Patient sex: M
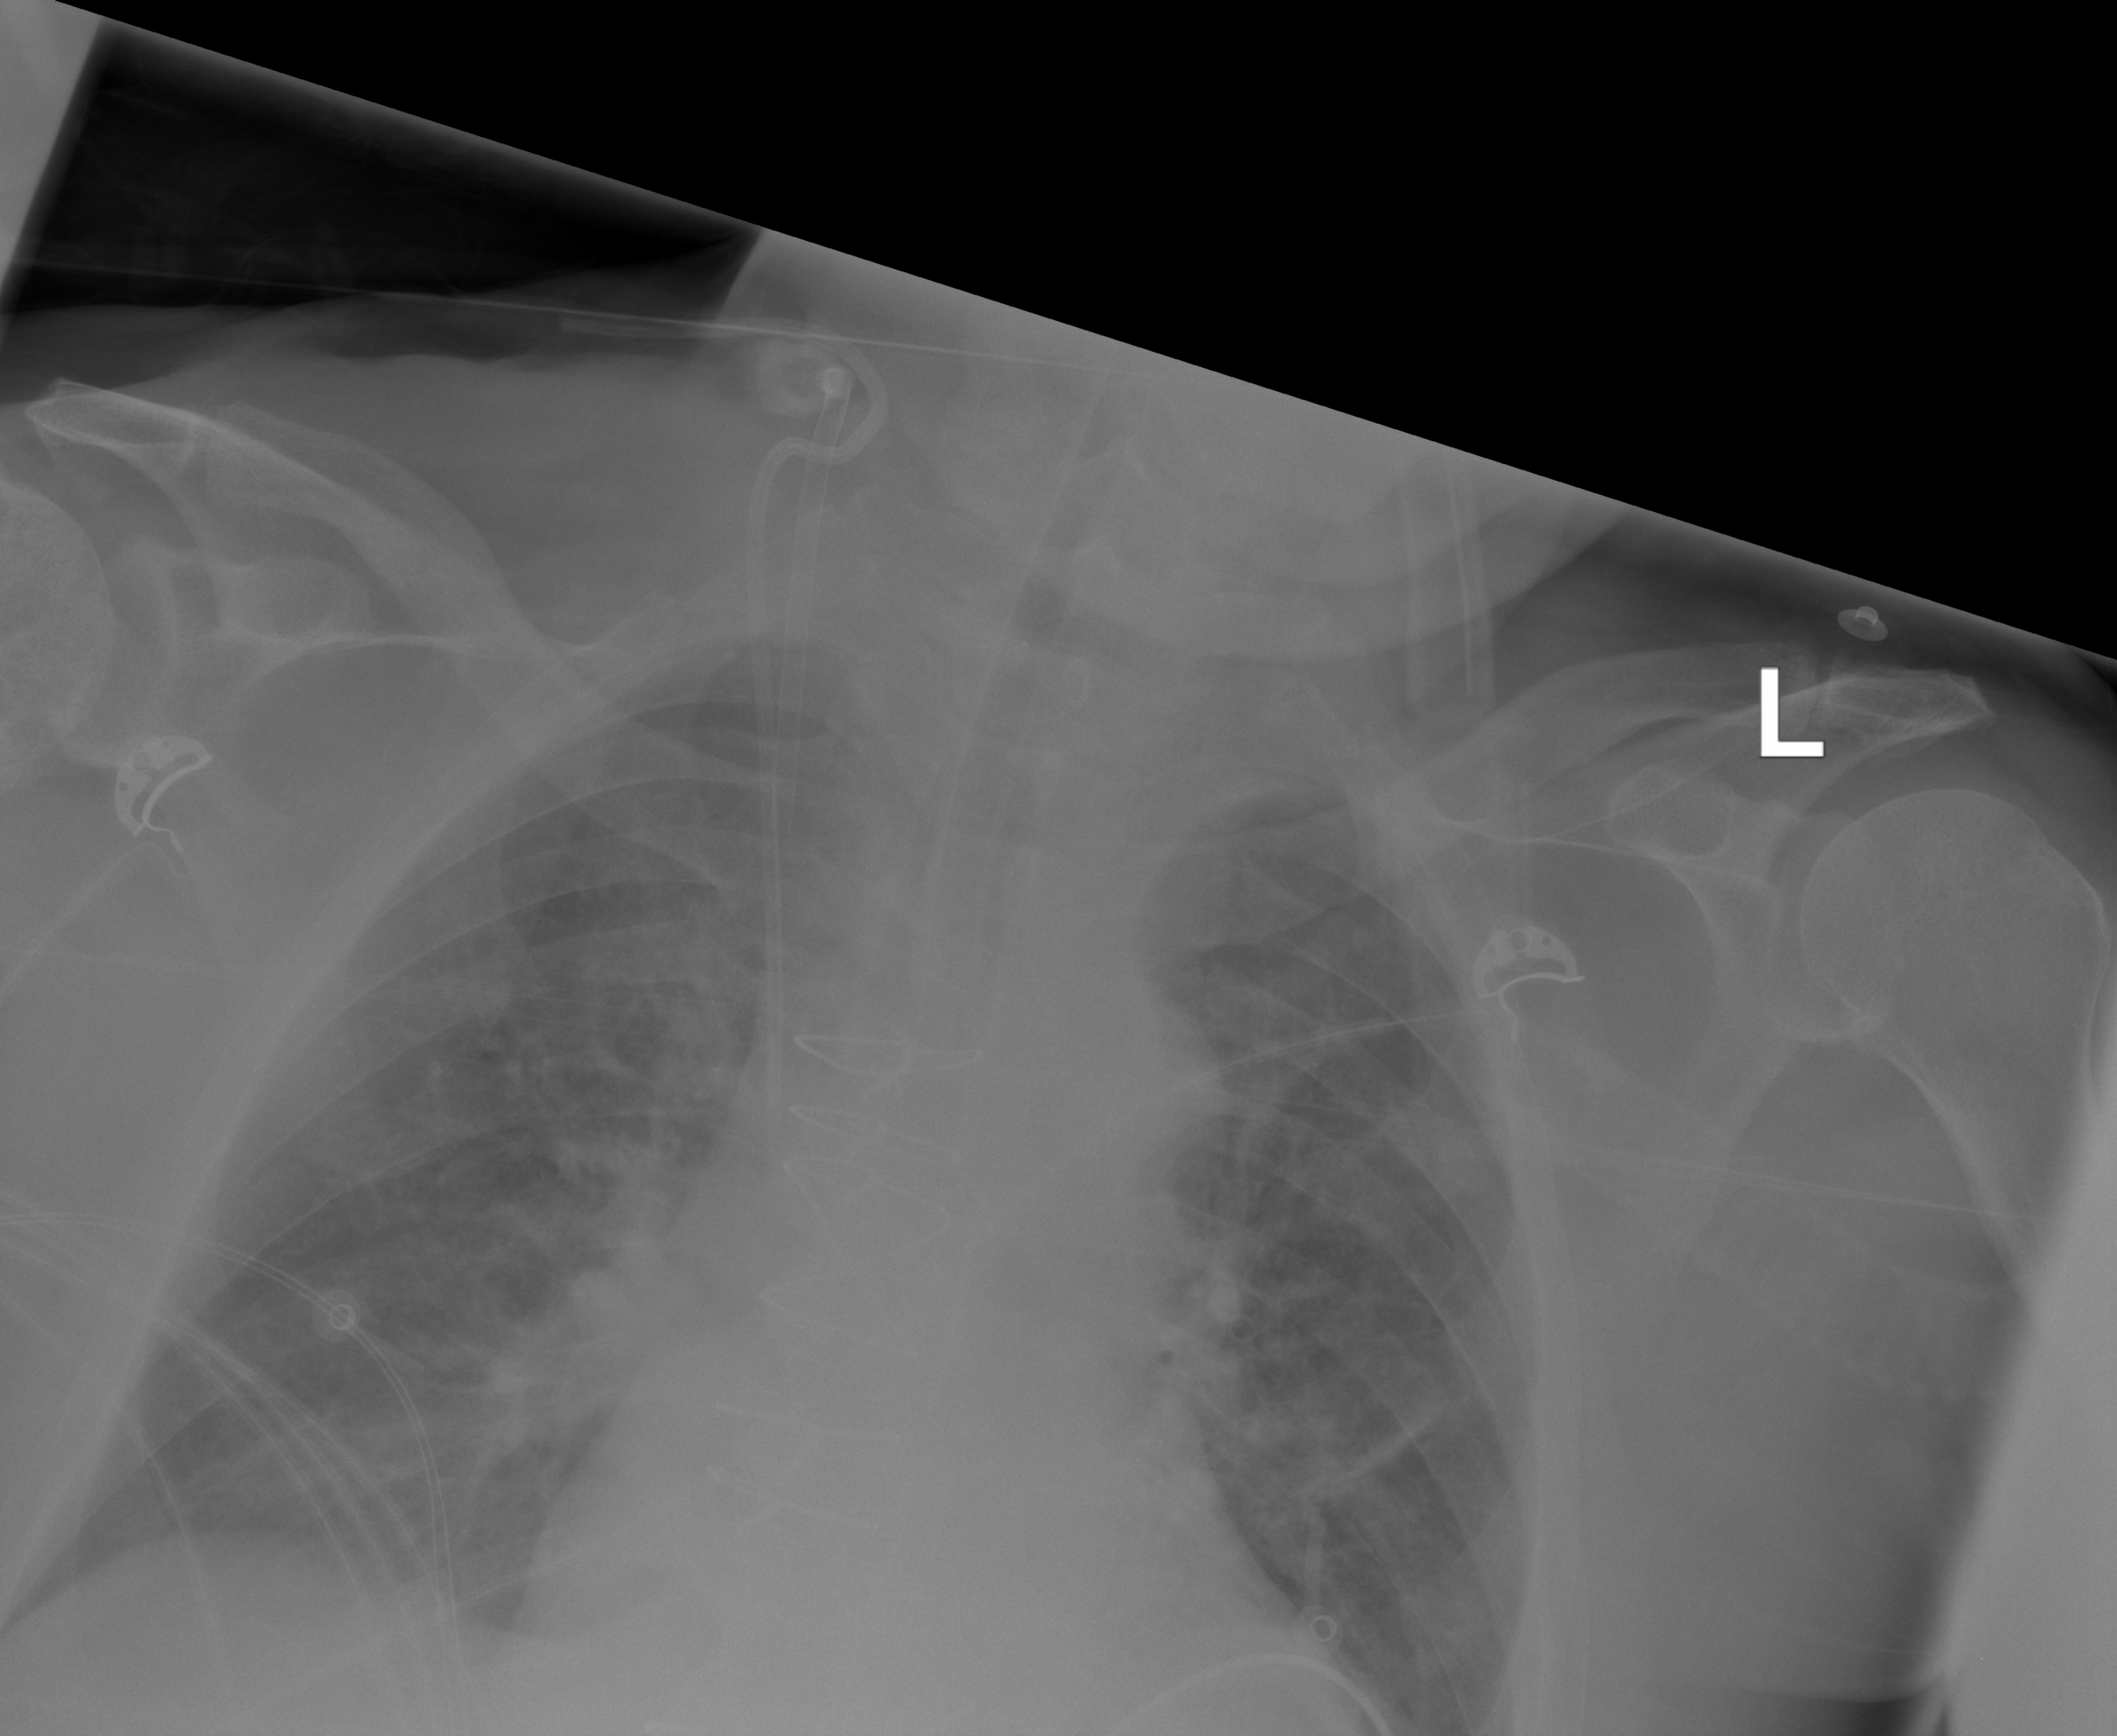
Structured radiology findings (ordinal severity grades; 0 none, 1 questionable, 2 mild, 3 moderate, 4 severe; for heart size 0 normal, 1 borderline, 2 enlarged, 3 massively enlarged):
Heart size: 1
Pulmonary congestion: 2
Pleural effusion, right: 0
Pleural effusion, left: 0
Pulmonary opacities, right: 2
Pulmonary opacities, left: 2
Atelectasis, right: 2
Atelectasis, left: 2